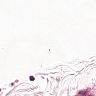
Metastatic tissue present: no